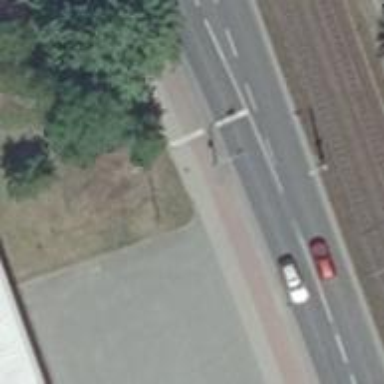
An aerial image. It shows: Traffic signal crossing.